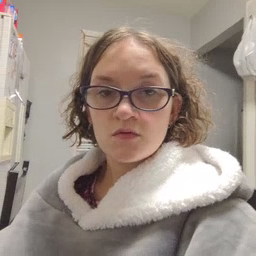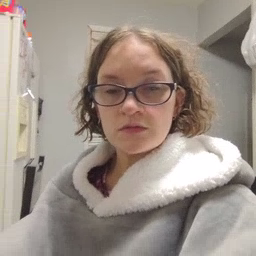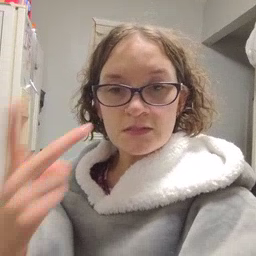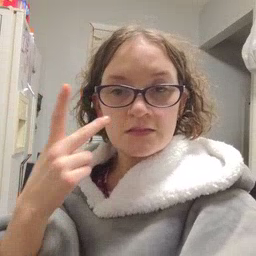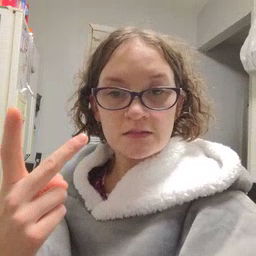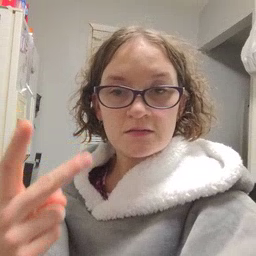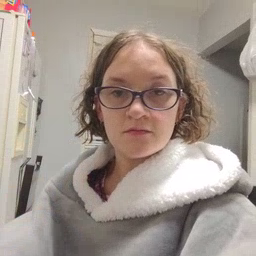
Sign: see